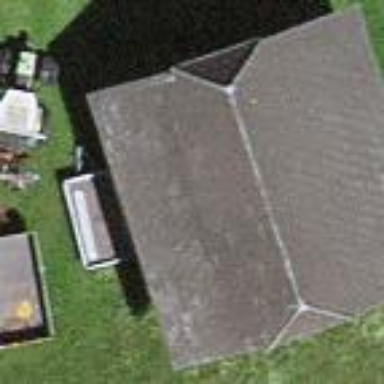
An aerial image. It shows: Rural barn.